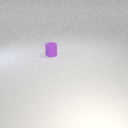
small purple rubber cylinder